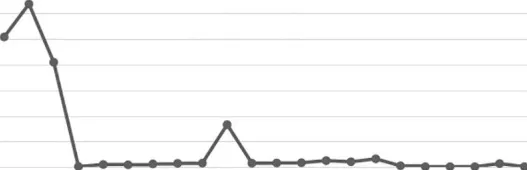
X axis: Admission time; Y axis: testosterone ; In general, castrate levels of testosterone were maintained after treatment.
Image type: chart (chart)